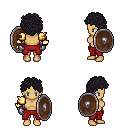
a pixel art fantasy rpg character, female body template, human, tanned skin, gold arm armor, red pants, raven curly afro hairstyle, metal gloves, shield, four views (front, back, left, right), 2x2 character sprite sheet, small pixel art, hard edges, no anti-aliasing